Chest X-ray. View position: PA
Patient age: 14
Patient sex: F
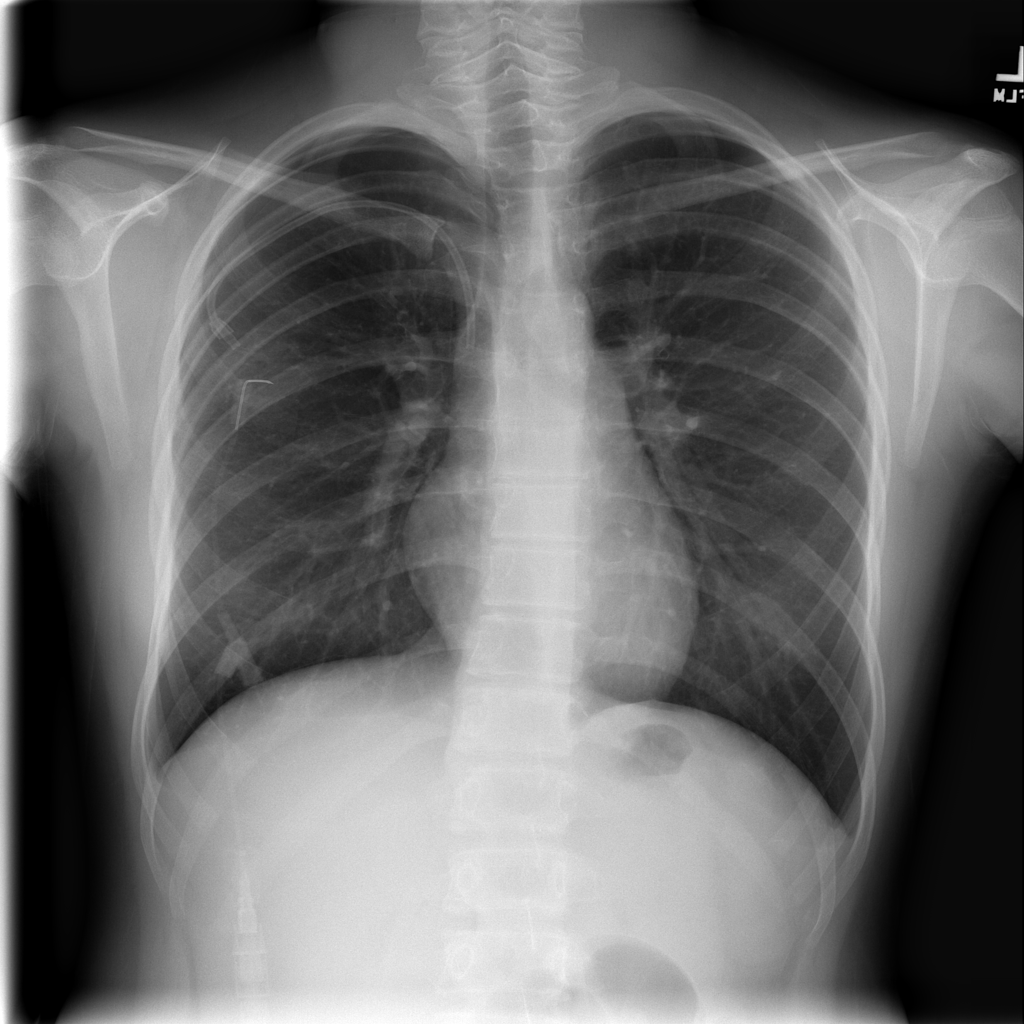
Finding: Pneumothorax